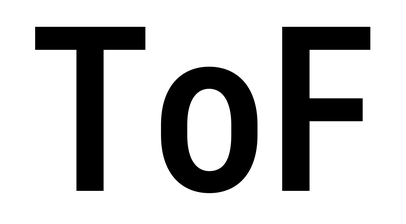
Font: Roboto_Condensed_Medium